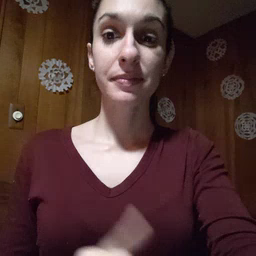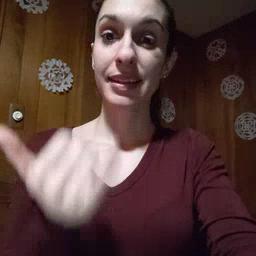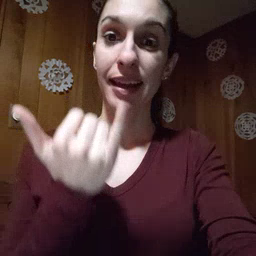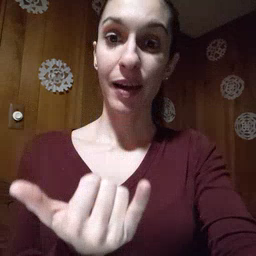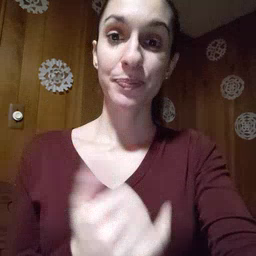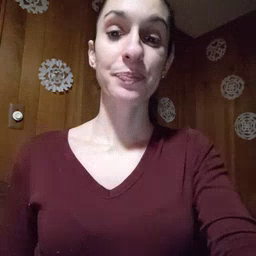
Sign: now